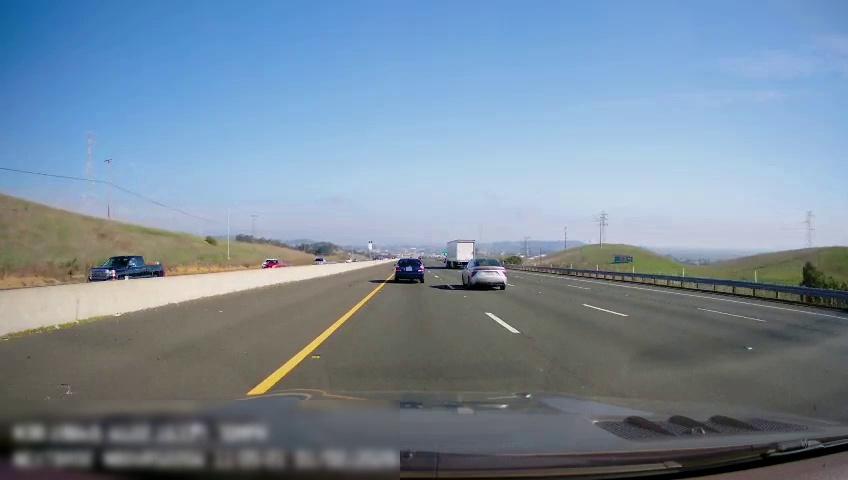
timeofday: Day
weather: Sunny
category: Drivable Space
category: Vehicles | Other LV
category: Vehicles | Car
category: Vehicles | Car
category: Vehicles | Truck
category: Vehicles | Car
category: Vehicles | SUV
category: Lanes | Current Lane
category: Lanes | Current Lane
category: Lanes | Alternate Lane
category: Lanes | Alternate Lane
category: Lanes | Alternate Lane
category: Traffic | Signs